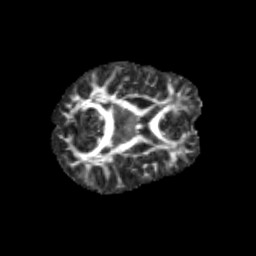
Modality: FA
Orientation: axial
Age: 9
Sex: male
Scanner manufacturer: siemens
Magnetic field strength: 3 T
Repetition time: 3.8 s
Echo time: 0.07 s